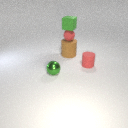
small red rubber sphere above large brown rubber cylinder